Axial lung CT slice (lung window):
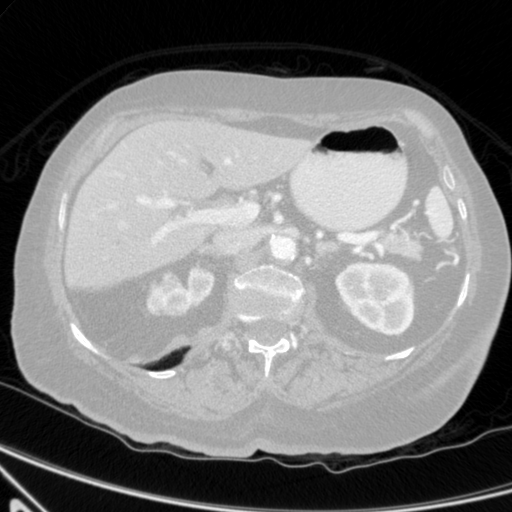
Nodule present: no